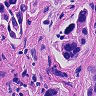
Metastatic tissue present: yes